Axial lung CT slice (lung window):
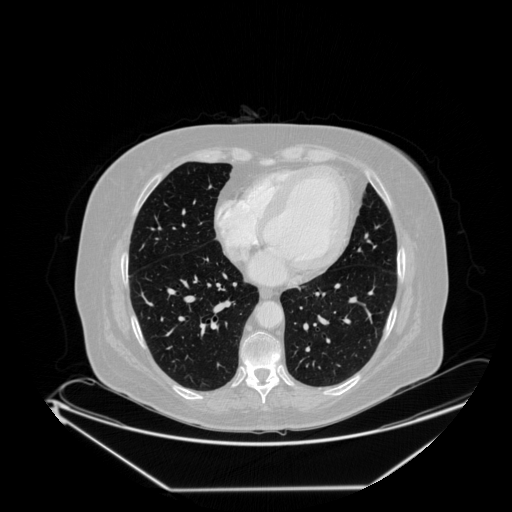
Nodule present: no